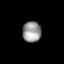
Tissue: lung
Cell type: Epithelial cells
Senescence score: 0.5559
Nuclear area (px): 378
Mean DAPI intensity: 152.376